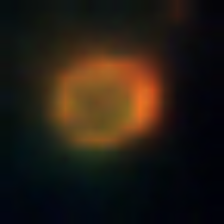
Taxon: Centric
Group: Diatoms